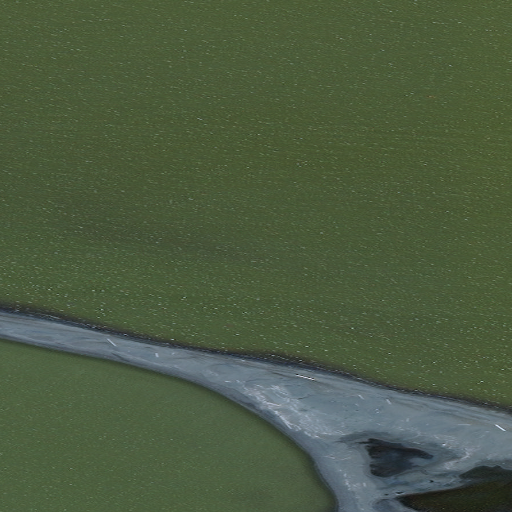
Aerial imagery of cape in Alaska named Point Brower containing only unknown